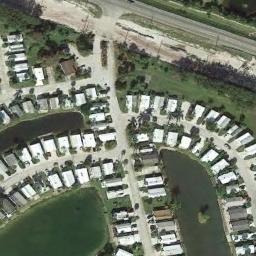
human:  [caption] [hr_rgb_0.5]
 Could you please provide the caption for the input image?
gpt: Many buildings of different shapes and sizes are in mobile home parks .

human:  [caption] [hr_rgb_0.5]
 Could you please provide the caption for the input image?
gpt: There are three rows of mobile homes .

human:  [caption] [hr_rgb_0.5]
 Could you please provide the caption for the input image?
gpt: The mobile home park has lots of neatly arranged white mobile homes and lakes .

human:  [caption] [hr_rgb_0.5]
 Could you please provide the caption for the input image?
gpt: The mobile home park is on the grass next to the road .

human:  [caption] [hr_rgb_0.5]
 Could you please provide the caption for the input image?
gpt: There are many white buildings and three lakes in the mobile home park .